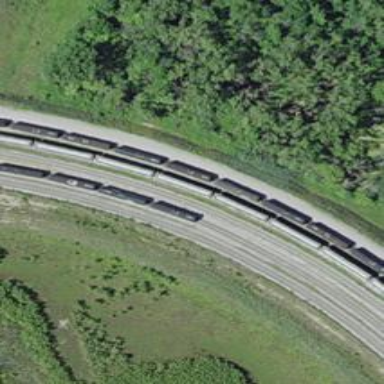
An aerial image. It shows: Rail spur service.